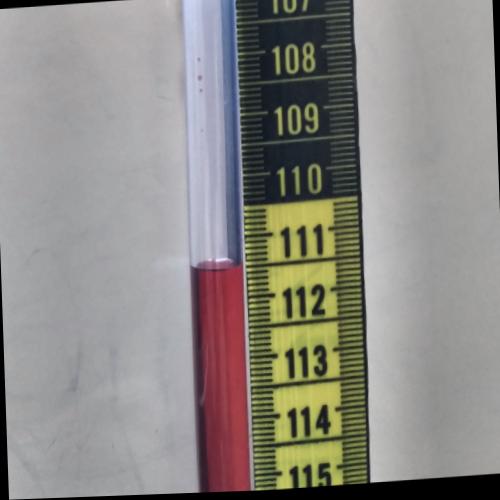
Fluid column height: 111.5 cm